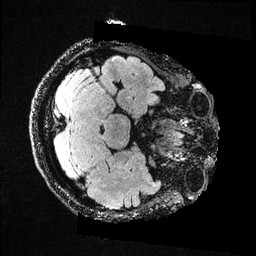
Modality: FLAIR
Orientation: axial
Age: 52
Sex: female
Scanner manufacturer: ge
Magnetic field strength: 3 T
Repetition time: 4.802 s
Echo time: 0.1172 s